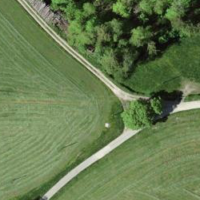
EUNIS habitat code: 25
Species observed at this site:
Aglais urticae